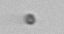
Label: nanoplankton_mix